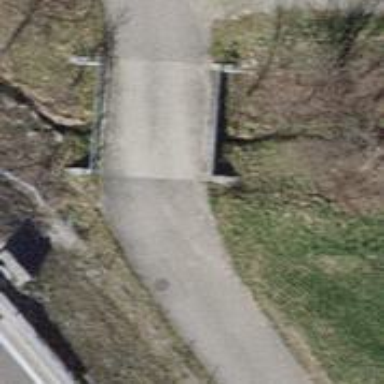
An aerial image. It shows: Concrete track on bridge with top-grade surface.